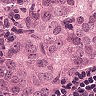
Metastatic tissue present: yes